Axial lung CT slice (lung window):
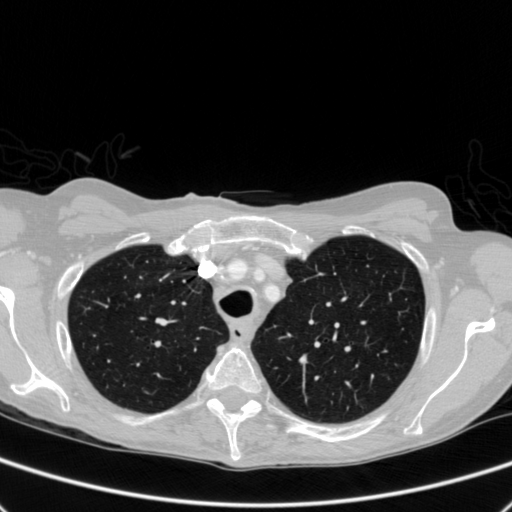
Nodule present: no